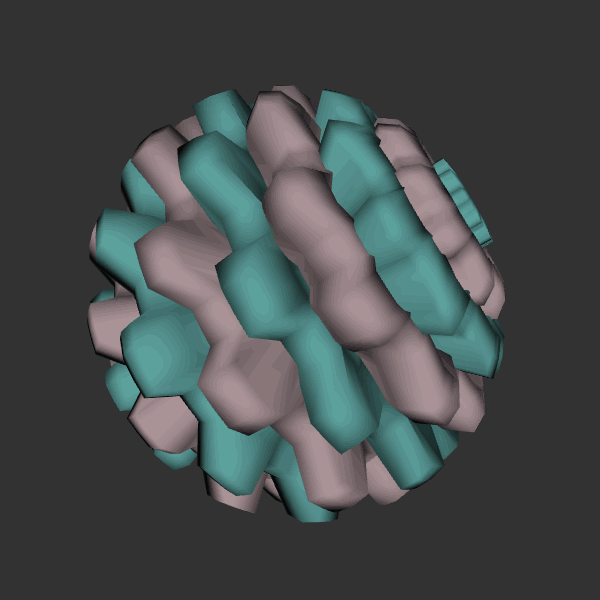
Background: dark